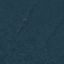
Label: Forest